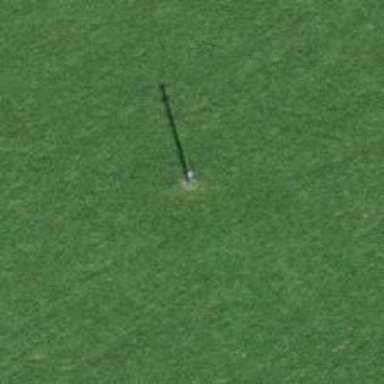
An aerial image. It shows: Utility pole in the area.